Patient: sex F, age 63
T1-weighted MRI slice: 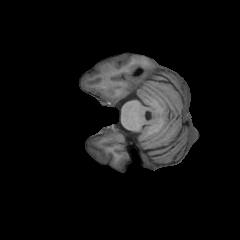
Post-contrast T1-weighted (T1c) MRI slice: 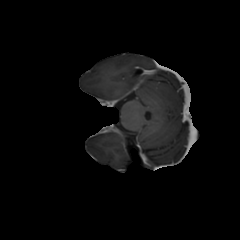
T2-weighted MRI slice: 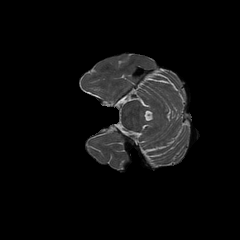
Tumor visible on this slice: no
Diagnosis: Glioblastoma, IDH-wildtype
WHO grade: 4